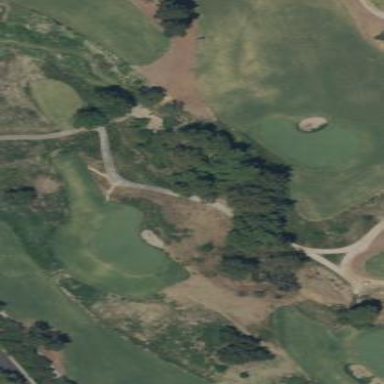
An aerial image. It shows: Golf fairway in the image.